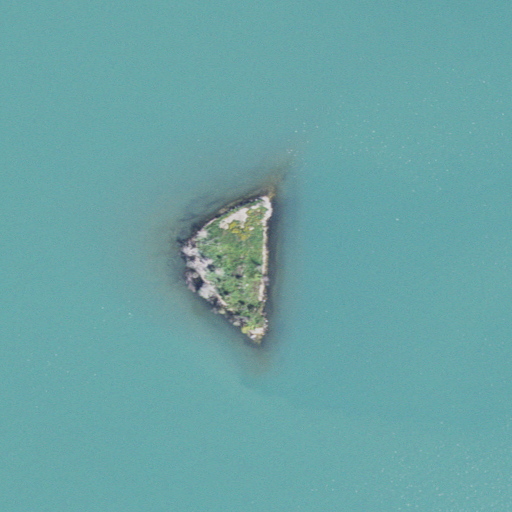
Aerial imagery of island in Michigan named Squaw Island containing open water, barren land, and herbaceous wetlands